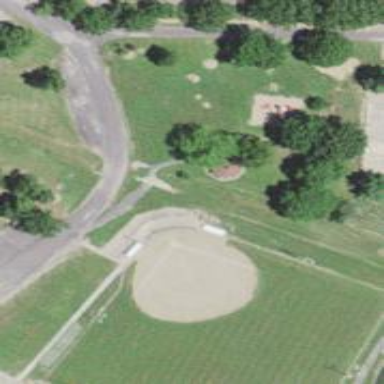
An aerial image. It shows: Baseball pitch for leisure and sports activities.